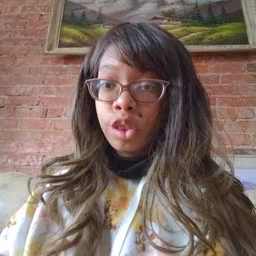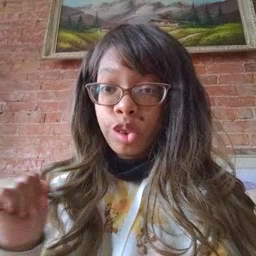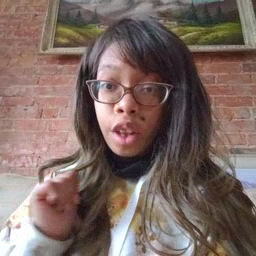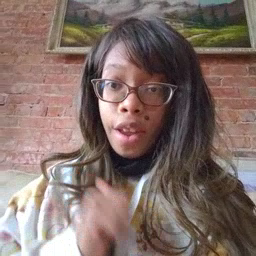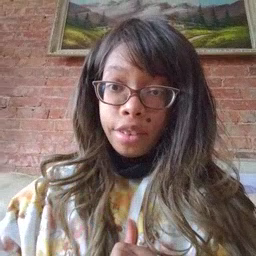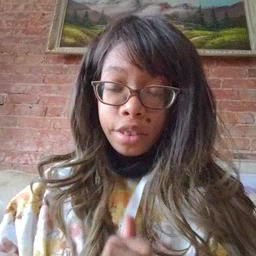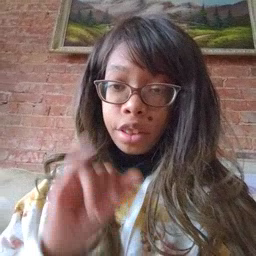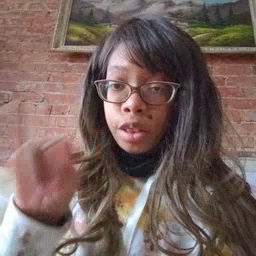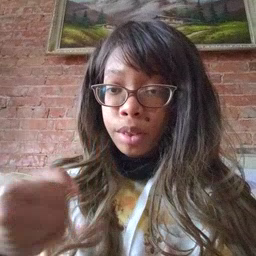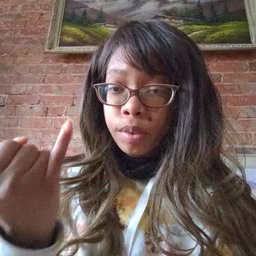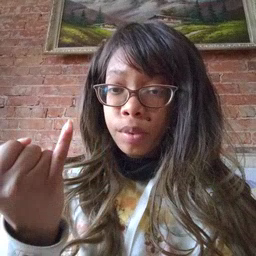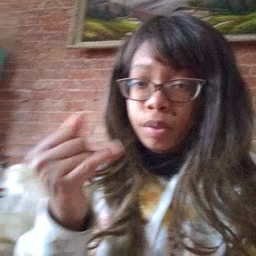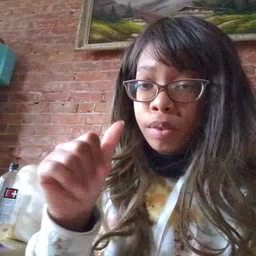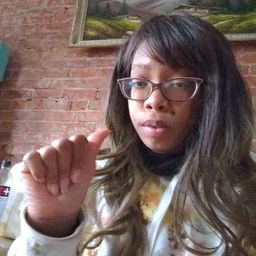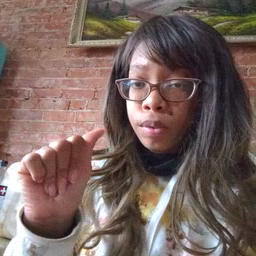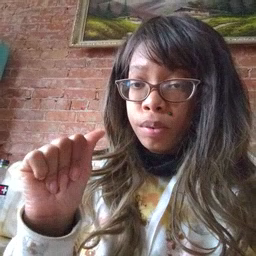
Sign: jacket